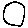
Label: circle